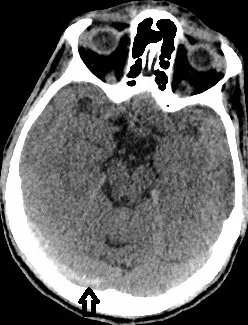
Computed tomography of the brain demonstrating hyperdensity in the region of right transverse sinus (arrow).
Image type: radiology (ct)